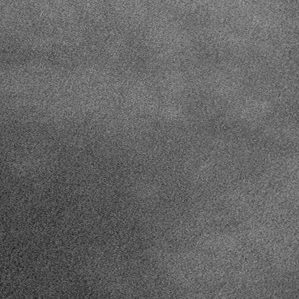
Label: frost